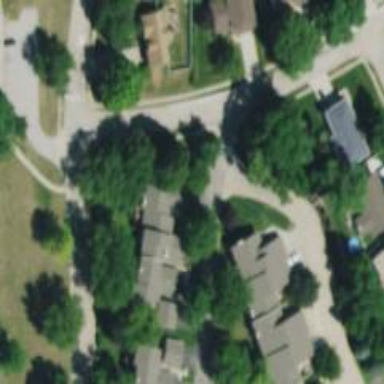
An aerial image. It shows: Living street.